Question: I can't see how to position a new panel4 across panel1, panel2, panel3 on the right side for drawing my y-axis:

'''
plot: [
pen green line 5x404 5x440 pen gold fill-pen 0.255.0 box 3x424 7x418 line 10x396 10x422 pen gold fill-pen 0.255.0 box 8x418 12x402 line 15x397 15x436 pen gold fill-pen 255.0.0 box 13x401 17x435 line 20x429 20x447 pen gold fill-pen 255.0.0 box 18x434 22x446 line 25x441 25x464 pen gold fill-pen 255.0.0 box 23x446 27x463 line 30x445 30x493 pen gold fill-pen 255.0.0 box 28x461 32x482 line 35x470 35x504 pen gold fill-pen 255.0.0 box 33x481 37x492 line 40x466 40x498 pen gold fill-pen 0.255.0 box 38x491 42x477
]
grid: [1100 600]
step-grid: 5
max-n-points: (grid/1 / step-grid) - 1
x-axis-border: 20
Y-margin: 10
X0: 5
grid-color: coal
main: layout/size [
origin 0x0
space 1x1
panel1: box 1100x580 black effect reduce [
'line-pattern 4 4
'grid 30x30 0x0 (grid-color)
'draw plot
]
panel2: box 1100x0 black
panel3: box 1100x20 black
;answer thanks to Graham
across
at 1100x0
panel4: box 40x600 black effect [draw [pen coal line 0x0 0x580]]
] 1140x600
view main
'''
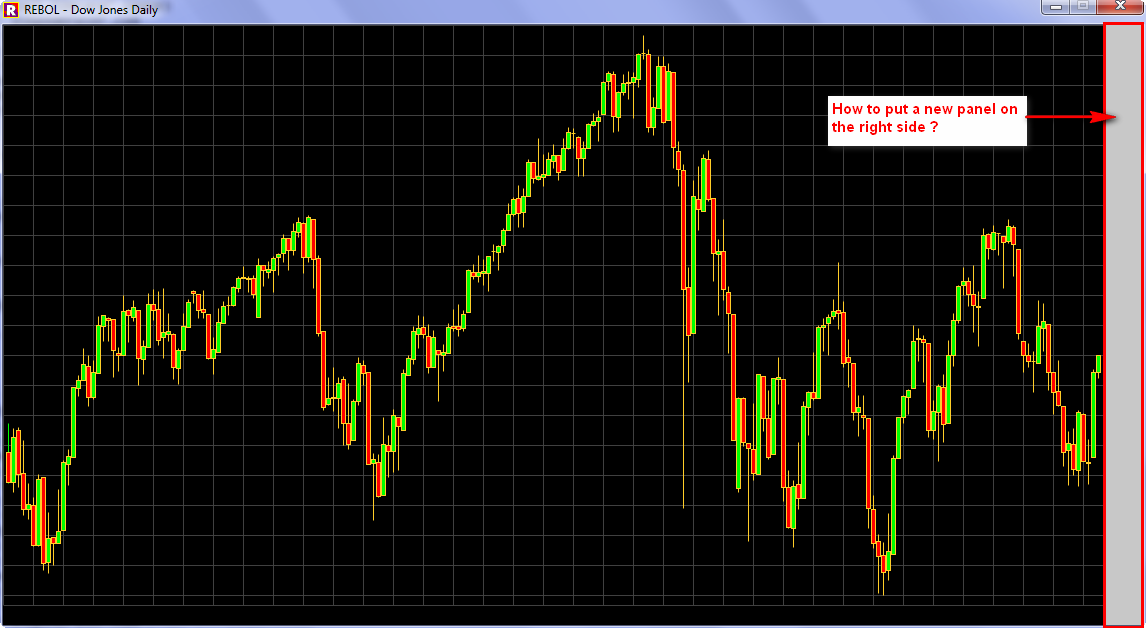
Answer: You need to look up the layout word 'across.
And also the layout word 'at.